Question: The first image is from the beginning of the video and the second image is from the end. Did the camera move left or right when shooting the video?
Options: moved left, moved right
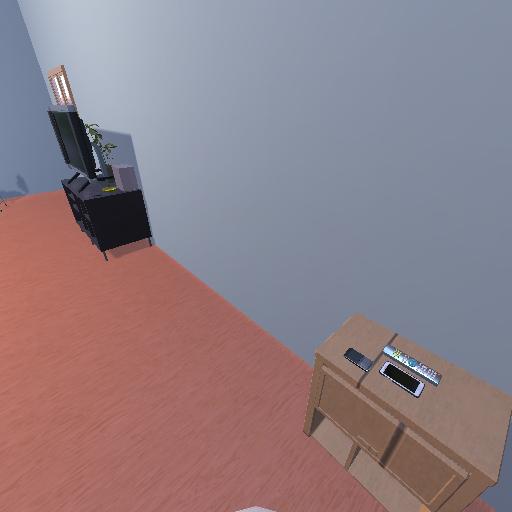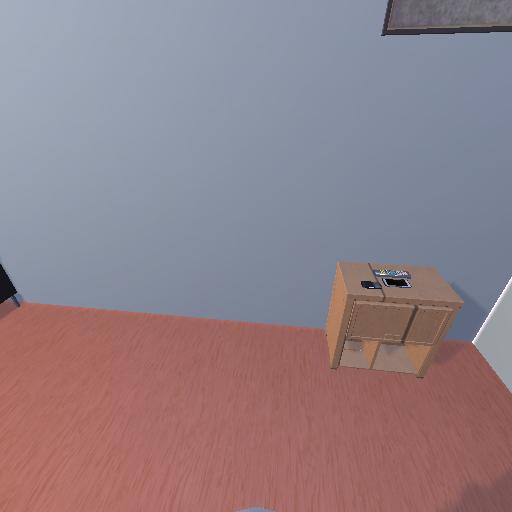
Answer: moved left